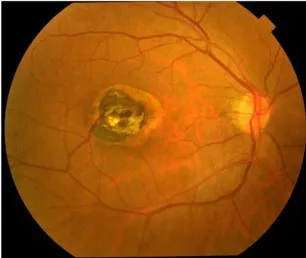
Right eye fundus screening results.
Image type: ophthalmic_imaging (fundus_photograph)